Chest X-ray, AP view. Patient: 5 years old, sex M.
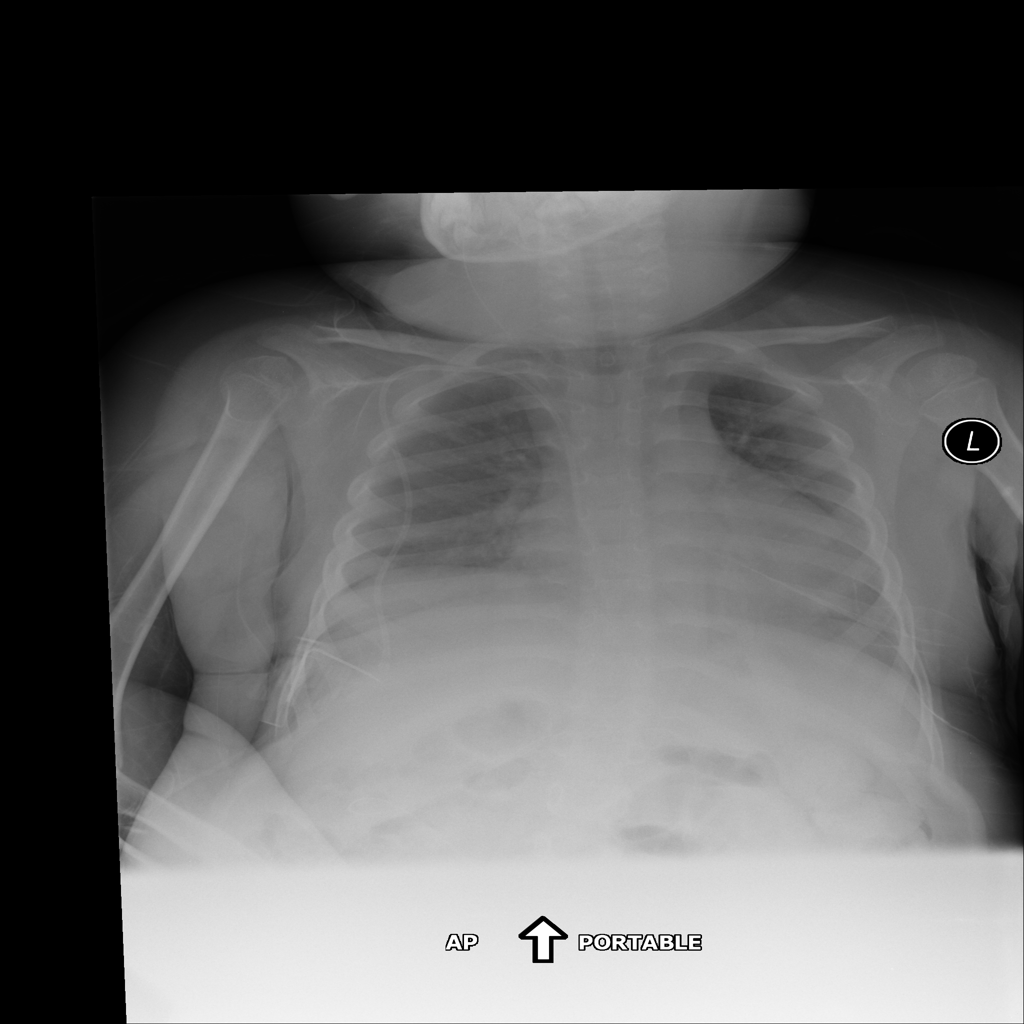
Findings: Atelectasis, Infiltration